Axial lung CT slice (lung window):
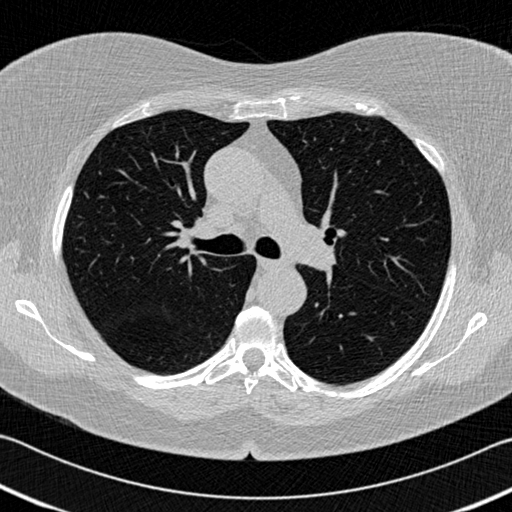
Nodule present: no